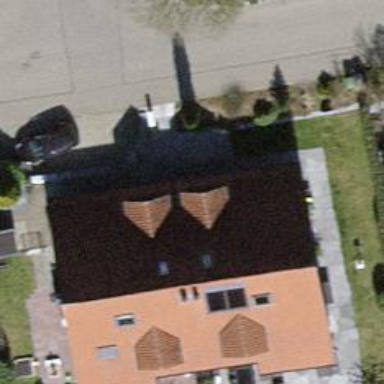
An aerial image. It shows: Semidetached house.